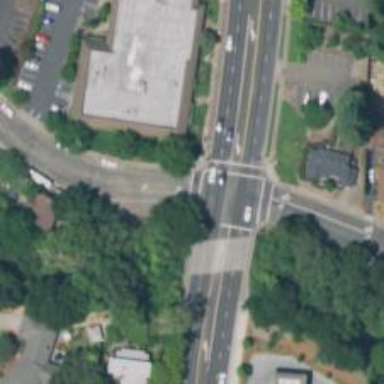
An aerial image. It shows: Marked road crossing.